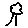
Label: tree